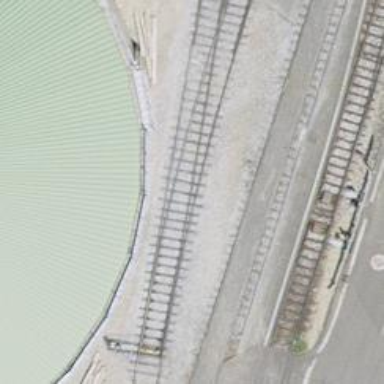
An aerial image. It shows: Single railway spur track.